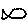
Label: fish